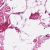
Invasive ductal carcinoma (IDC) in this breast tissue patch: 0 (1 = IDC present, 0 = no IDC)